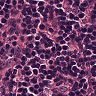
Metastatic tissue present: no